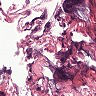
Metastatic tissue present: no